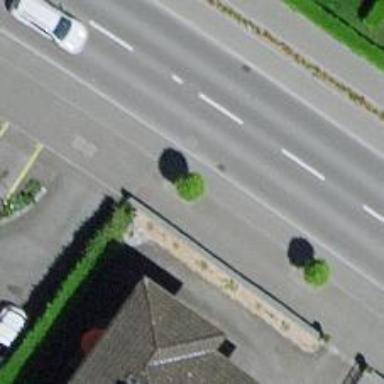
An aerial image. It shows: Avenue lined with broadleaved trees.